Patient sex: M
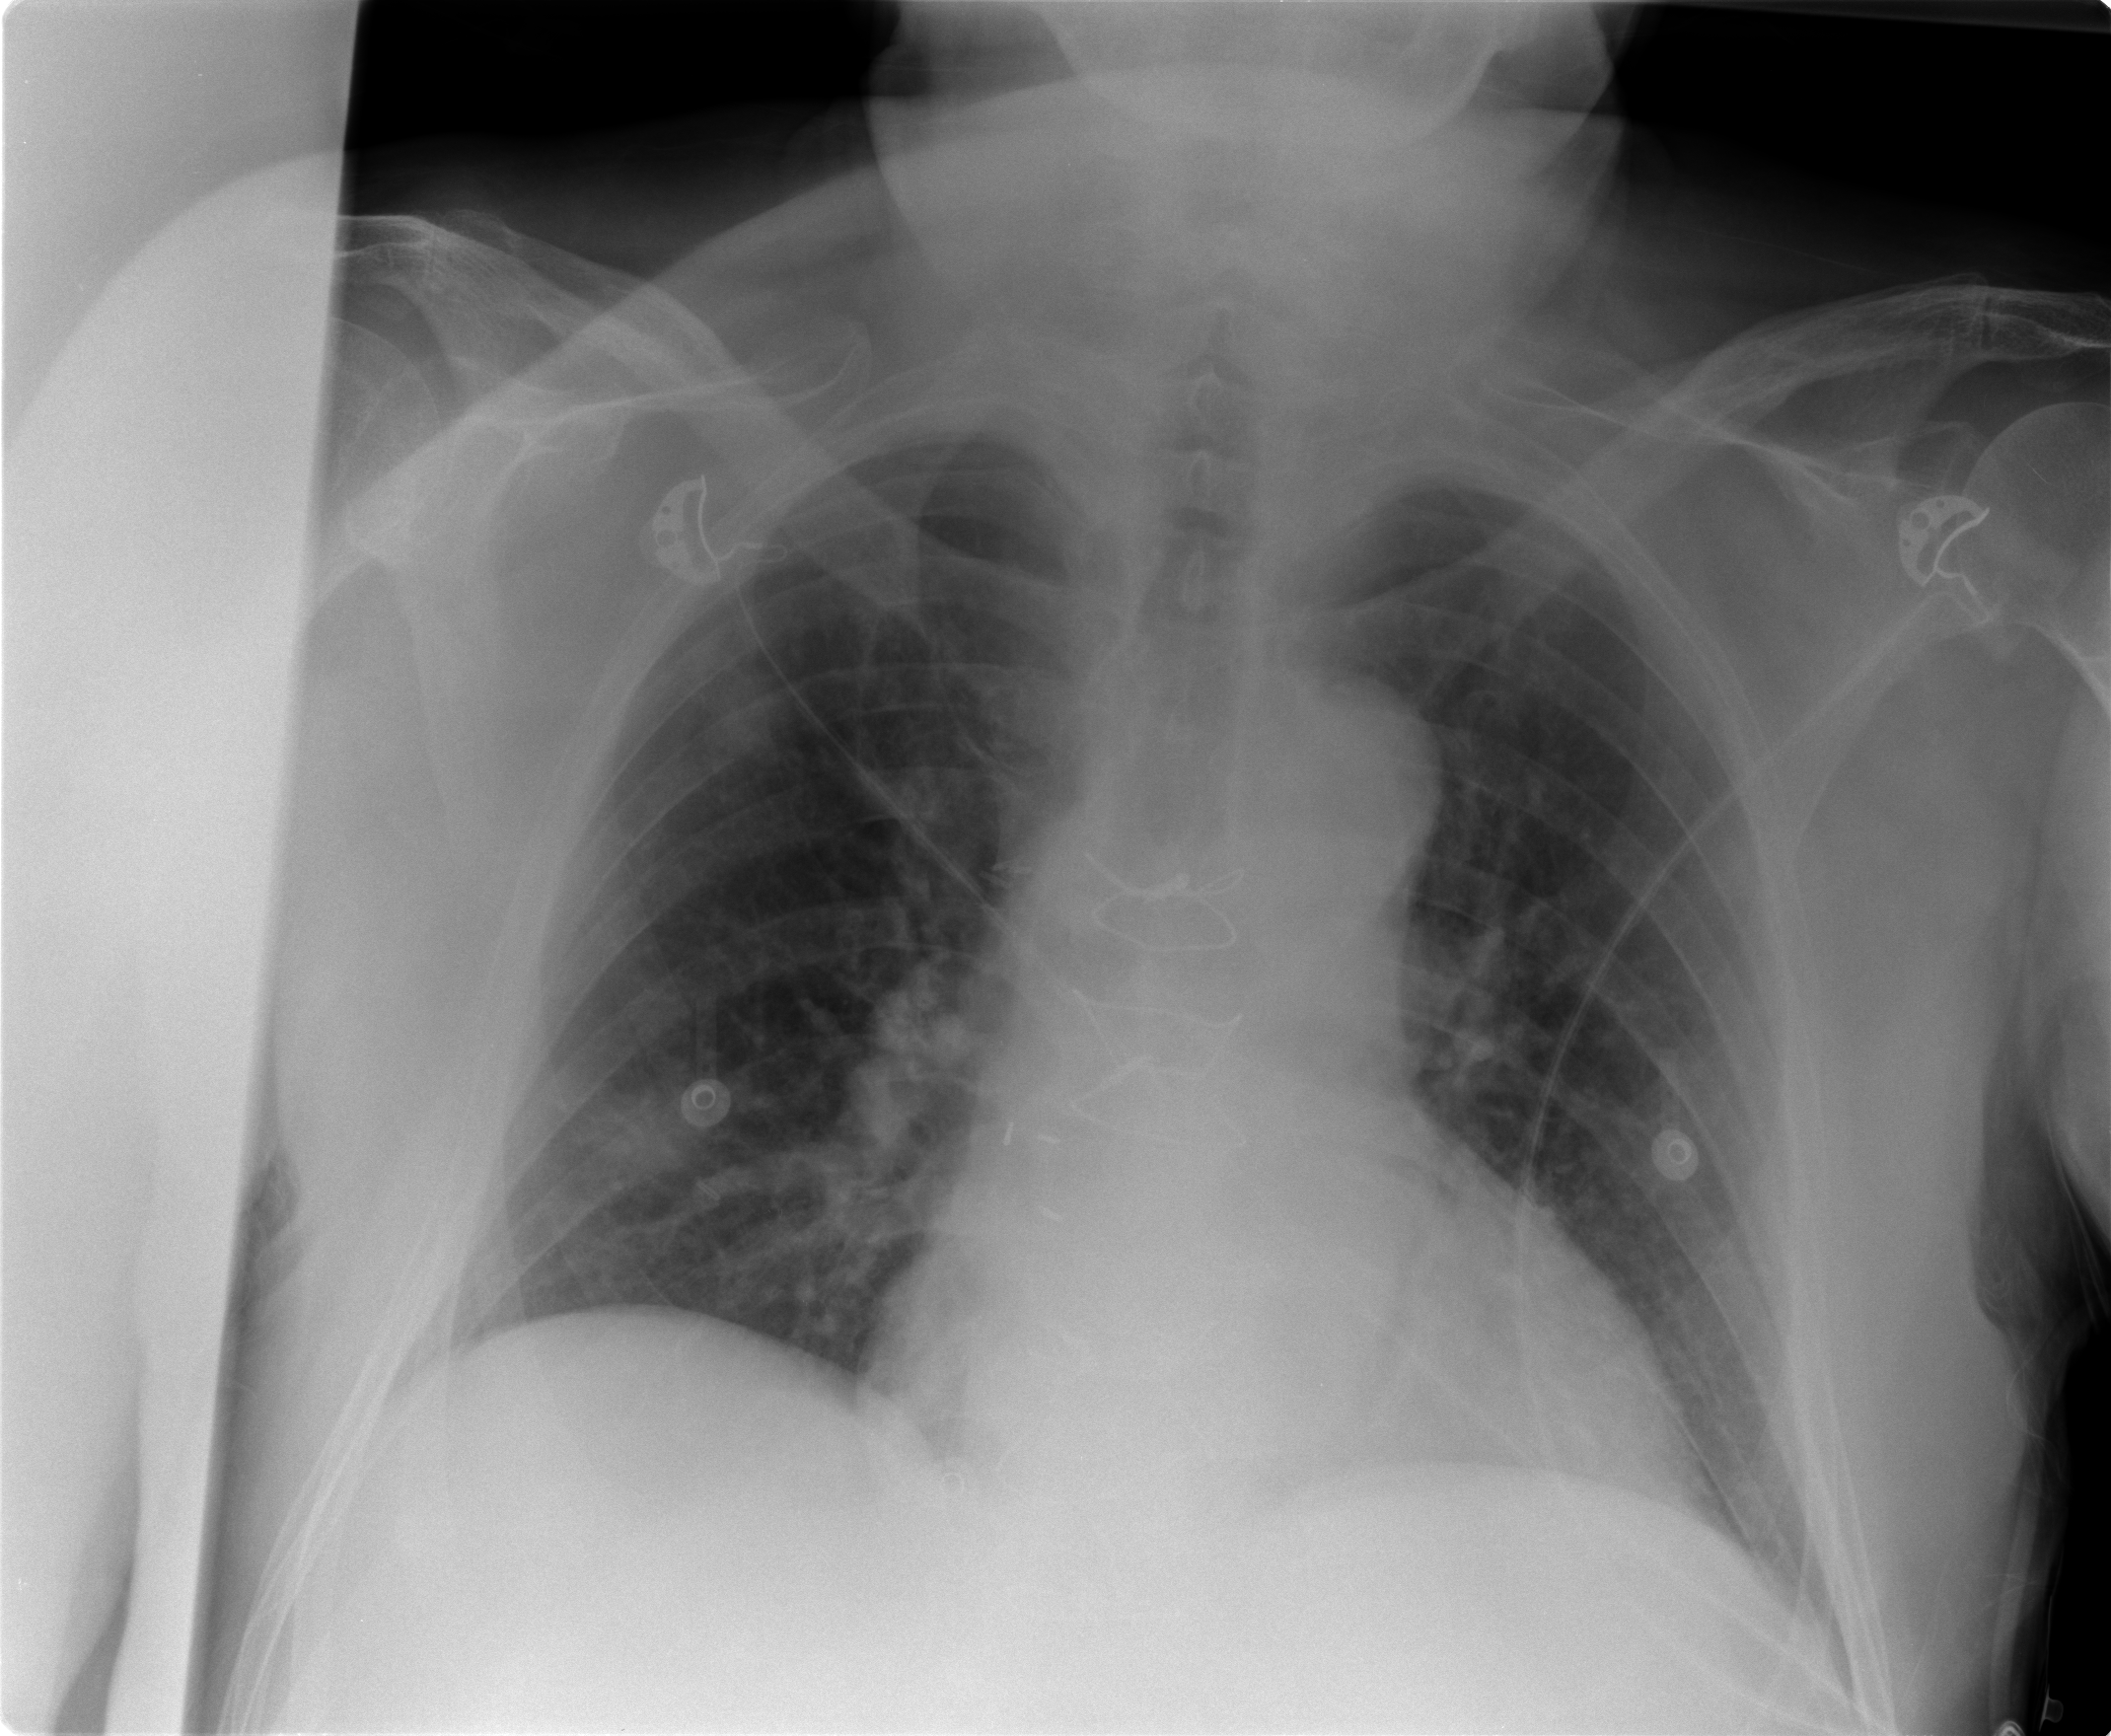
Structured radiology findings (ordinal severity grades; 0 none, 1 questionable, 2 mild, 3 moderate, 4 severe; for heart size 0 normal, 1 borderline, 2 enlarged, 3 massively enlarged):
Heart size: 0
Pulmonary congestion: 2
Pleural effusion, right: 0
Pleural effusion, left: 0
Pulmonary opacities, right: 0
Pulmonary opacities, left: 0
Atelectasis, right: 0
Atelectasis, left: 0